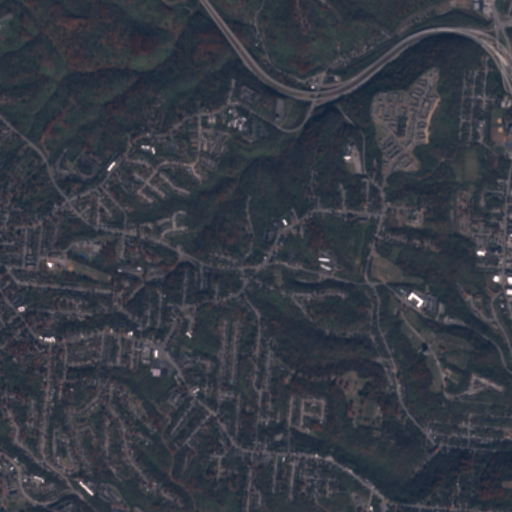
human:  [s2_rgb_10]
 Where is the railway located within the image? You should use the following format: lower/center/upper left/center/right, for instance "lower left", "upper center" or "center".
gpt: The railway is located in the lower of the image.
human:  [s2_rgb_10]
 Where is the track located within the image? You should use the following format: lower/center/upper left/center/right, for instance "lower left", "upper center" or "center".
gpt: There is no track in the image.